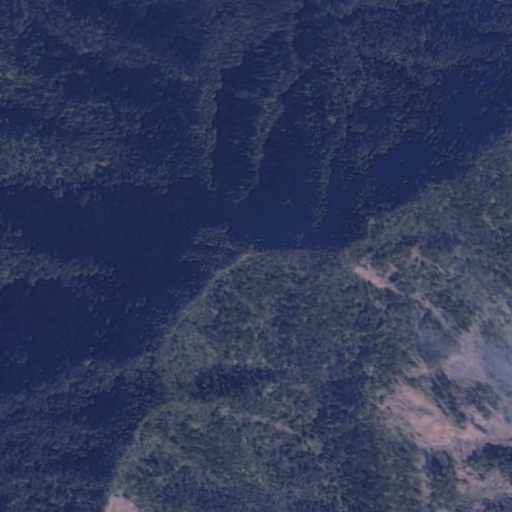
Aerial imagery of mountain in Hawaii named Kalaluapuu containing only unknown